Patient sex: M
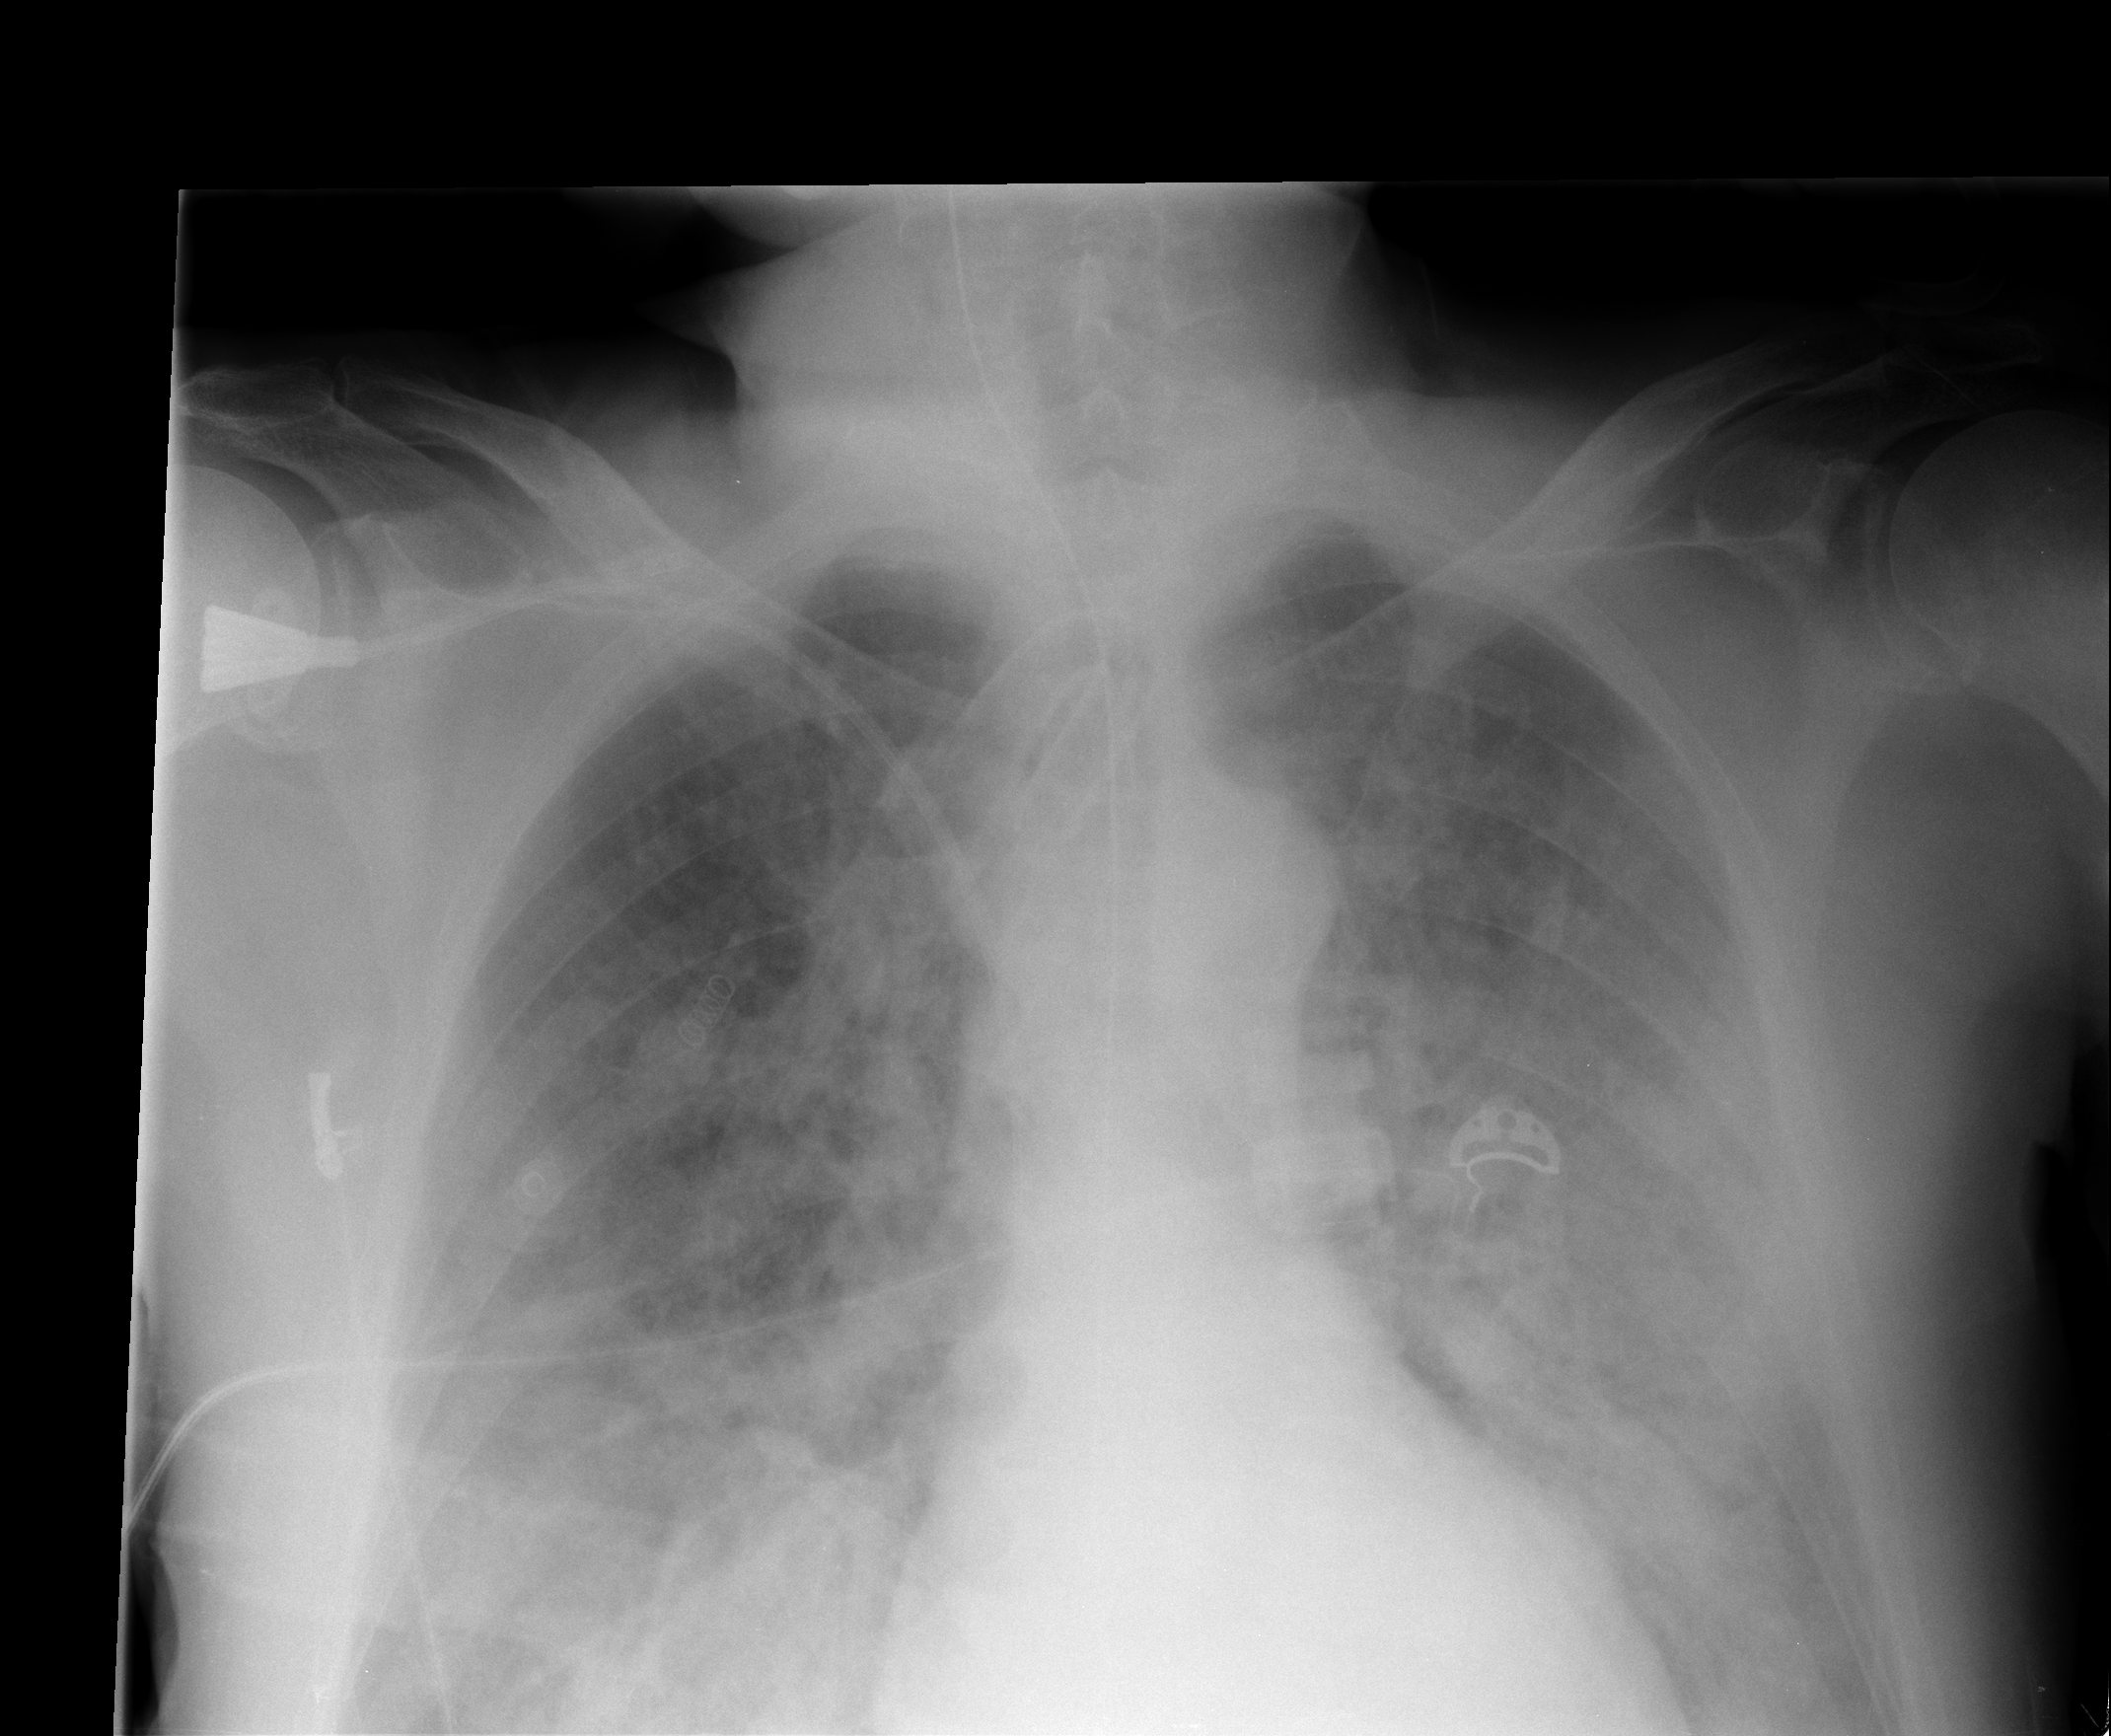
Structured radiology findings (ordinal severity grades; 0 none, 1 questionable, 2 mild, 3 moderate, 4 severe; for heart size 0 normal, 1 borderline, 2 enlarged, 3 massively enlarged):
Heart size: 0
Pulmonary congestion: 2
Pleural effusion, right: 2
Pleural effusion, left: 2
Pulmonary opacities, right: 4
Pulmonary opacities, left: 4
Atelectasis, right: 2
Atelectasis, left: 2